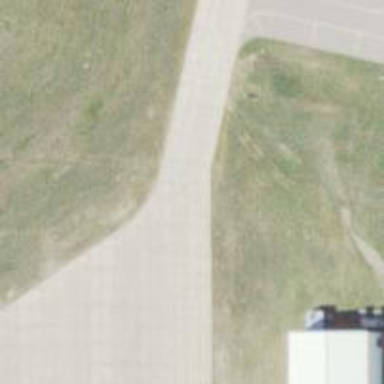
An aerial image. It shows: View of taxiway at the airport.